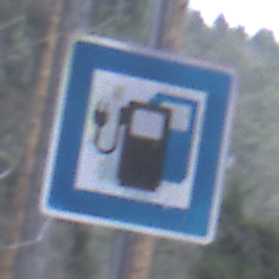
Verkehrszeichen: LadestationFuerElektrofahrzeuge
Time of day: MorningAfternoon
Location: Outdoor (Nature)
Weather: Overcast
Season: Winter
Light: Natural